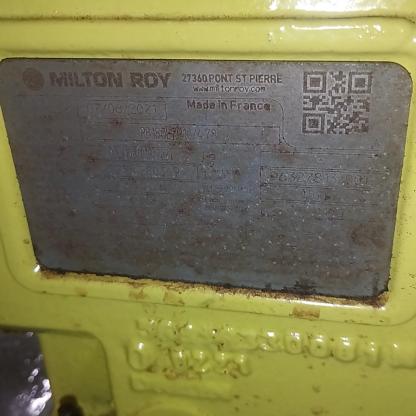
Klasa: tabliczka-znamionowa